Brain MRI, t1w sequence, axial 2D slice.
Patient: age 29, sex F, weight 95 kg, height 1.95 m
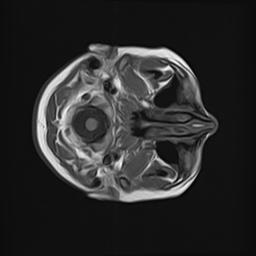